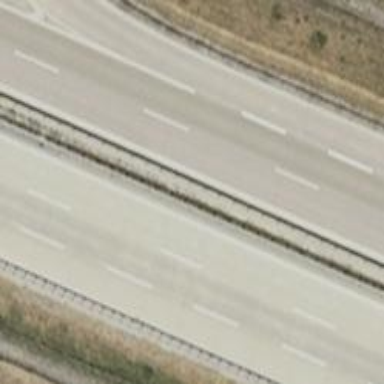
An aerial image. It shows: Motorway junction.